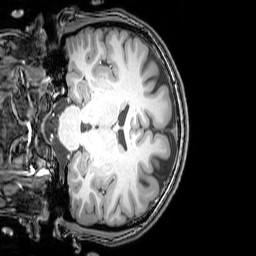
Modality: T1w
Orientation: coronal
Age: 23
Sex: female
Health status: healthy
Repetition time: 0.081 s
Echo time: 0.037 s